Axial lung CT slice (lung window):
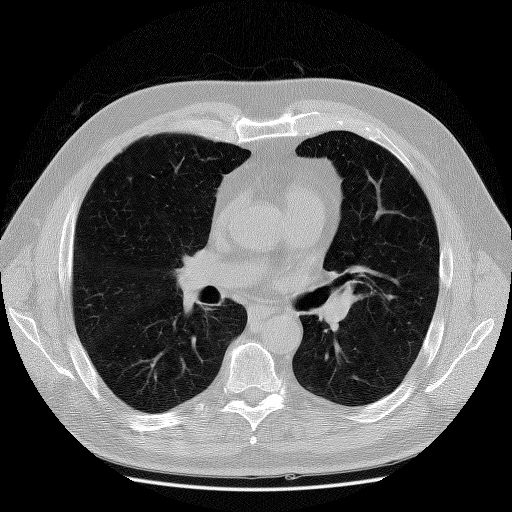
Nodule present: no